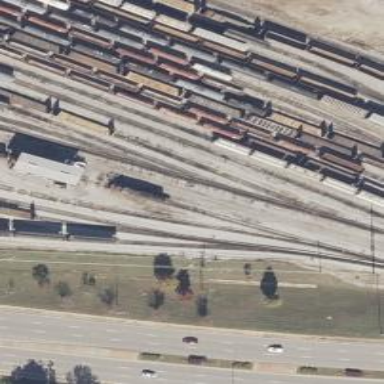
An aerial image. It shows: Railway yard in service.